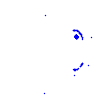
Particle: pion